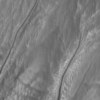
Label: not_dusty